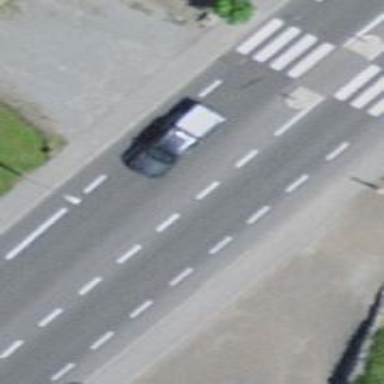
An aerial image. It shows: Primary highway with asphalt surface. There are sidewalks on both sides and exclusive lanes for cyclists on both sides.